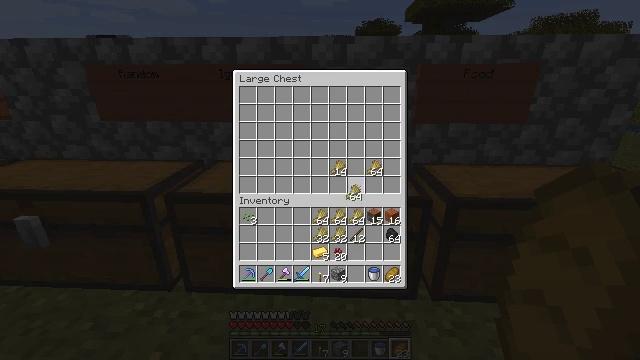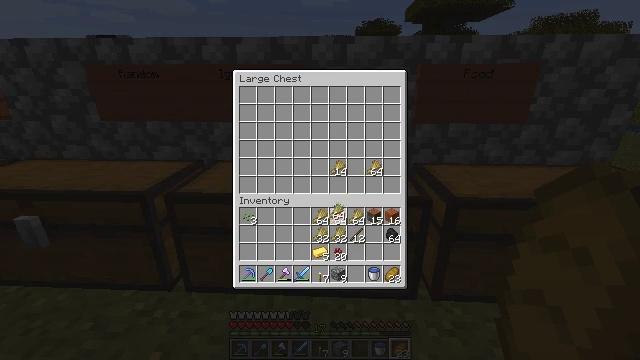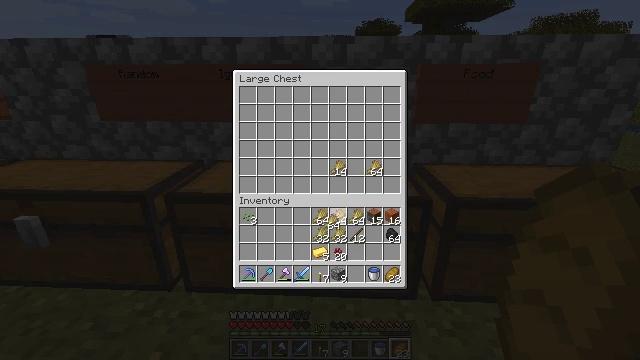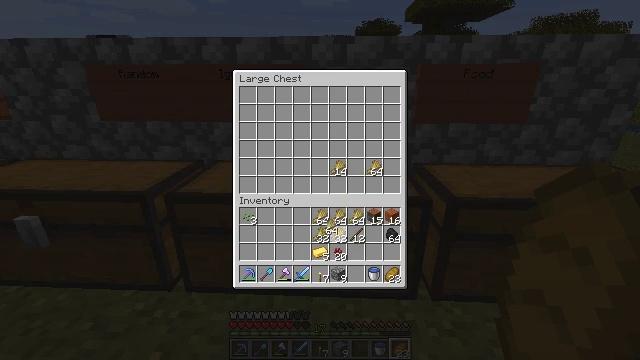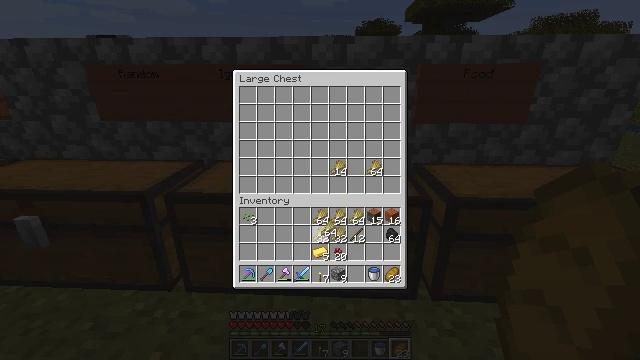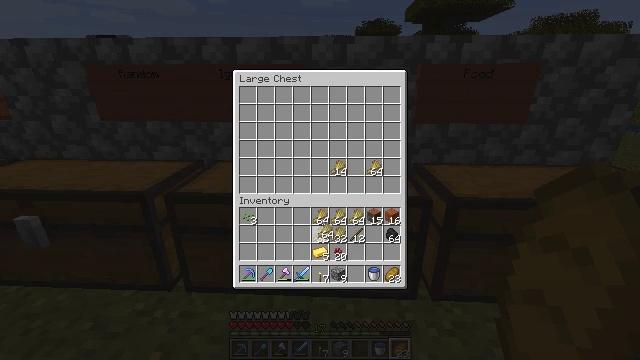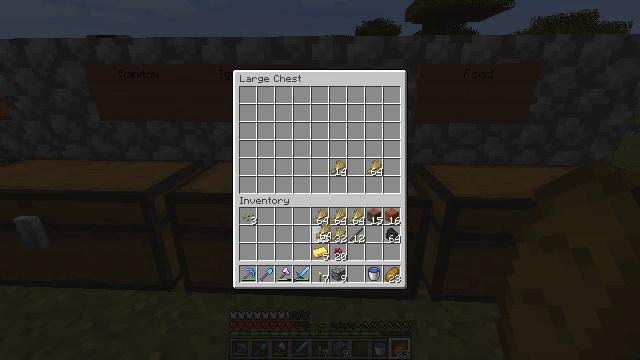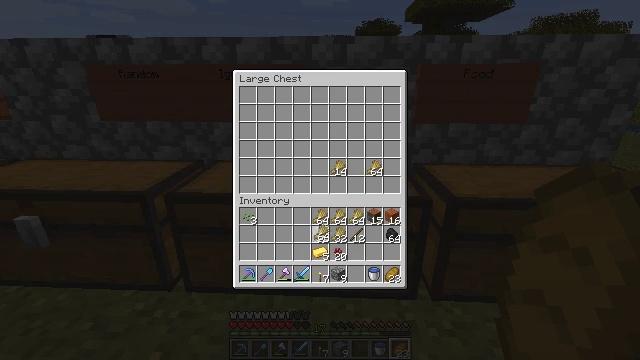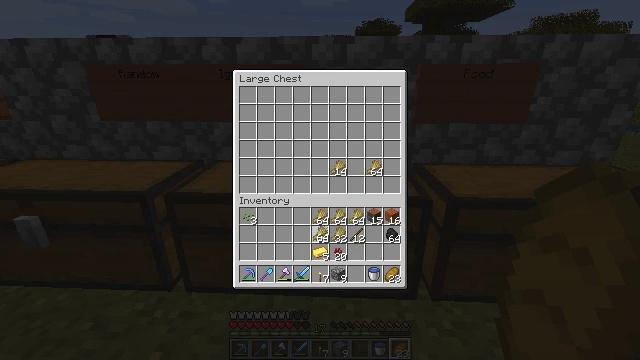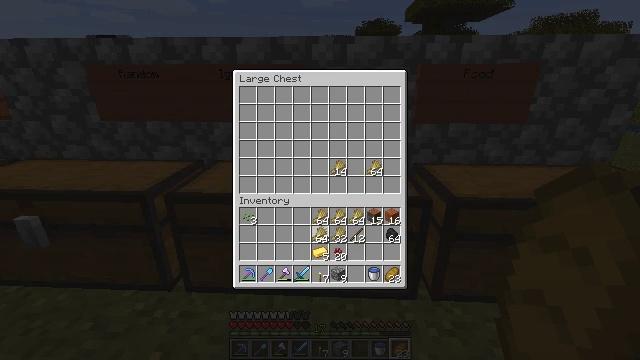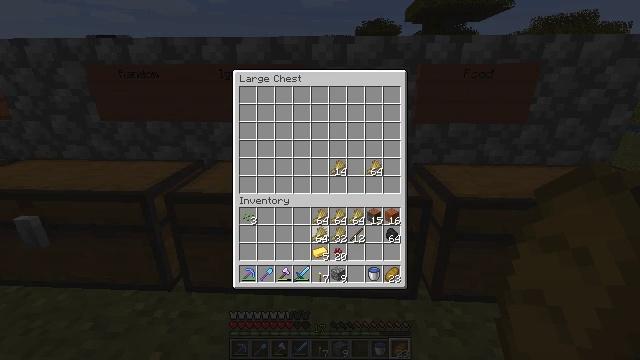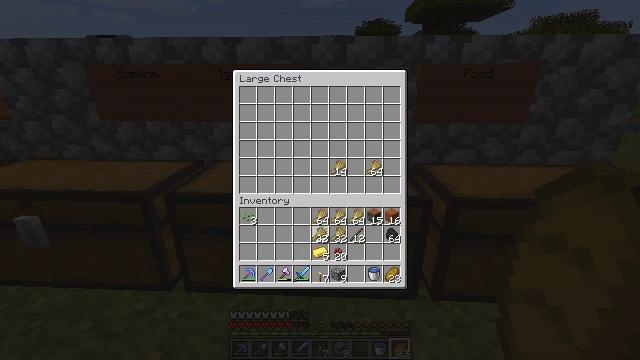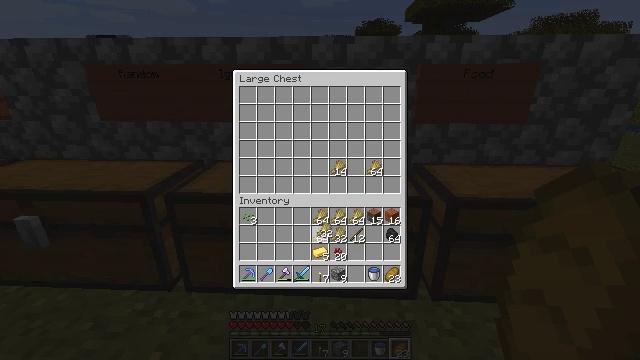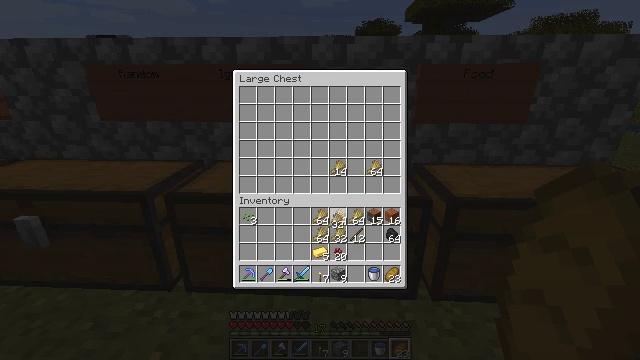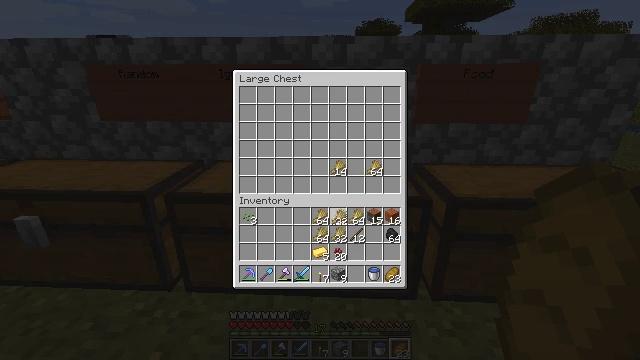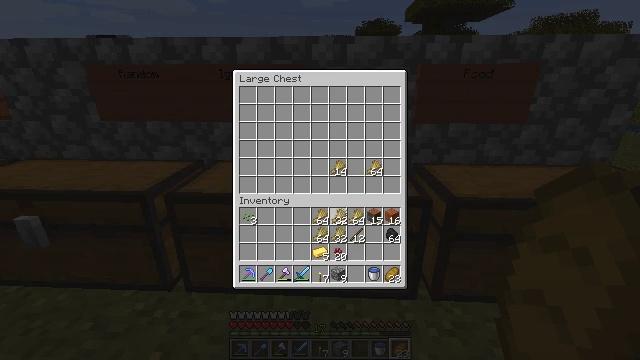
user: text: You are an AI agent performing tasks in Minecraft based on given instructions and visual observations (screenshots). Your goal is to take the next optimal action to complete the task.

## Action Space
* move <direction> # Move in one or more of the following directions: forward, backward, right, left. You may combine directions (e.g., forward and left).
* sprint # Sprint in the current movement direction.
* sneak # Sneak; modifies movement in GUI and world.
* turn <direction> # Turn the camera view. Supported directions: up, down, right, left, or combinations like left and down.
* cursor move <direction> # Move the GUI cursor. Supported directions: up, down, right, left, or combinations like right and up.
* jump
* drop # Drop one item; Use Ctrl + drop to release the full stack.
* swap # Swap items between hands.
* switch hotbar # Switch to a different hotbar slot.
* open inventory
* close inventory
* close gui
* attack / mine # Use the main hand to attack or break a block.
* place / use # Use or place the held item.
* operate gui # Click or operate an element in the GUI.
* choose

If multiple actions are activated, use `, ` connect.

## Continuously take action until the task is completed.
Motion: motion action
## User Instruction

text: Put three wheat in a row on the crafting grid to craft bread.
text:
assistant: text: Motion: cursor move left and down
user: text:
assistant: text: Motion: cursor move down
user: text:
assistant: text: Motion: no_op
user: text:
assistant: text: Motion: no_op
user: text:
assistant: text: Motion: no_op
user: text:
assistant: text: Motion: no_op
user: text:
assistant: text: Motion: no_op
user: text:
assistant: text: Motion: no_op
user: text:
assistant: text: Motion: operate gui
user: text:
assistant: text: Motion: operate gui
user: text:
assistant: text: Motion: no_op
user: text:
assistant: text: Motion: no_op
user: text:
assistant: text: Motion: cursor move right and up
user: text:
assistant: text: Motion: no_op
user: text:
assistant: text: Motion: no_op
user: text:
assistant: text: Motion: no_op
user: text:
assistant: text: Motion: no_op
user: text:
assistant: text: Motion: no_op
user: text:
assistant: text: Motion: no_op
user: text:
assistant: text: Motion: no_op
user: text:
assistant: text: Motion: no_op
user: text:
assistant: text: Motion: operate gui
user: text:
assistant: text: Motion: operate gui
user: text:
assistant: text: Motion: operate gui
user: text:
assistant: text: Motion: no_op
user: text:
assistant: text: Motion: no_op
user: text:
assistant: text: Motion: cursor move left
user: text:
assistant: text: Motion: cursor move left
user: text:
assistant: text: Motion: no_op
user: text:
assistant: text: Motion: no_op